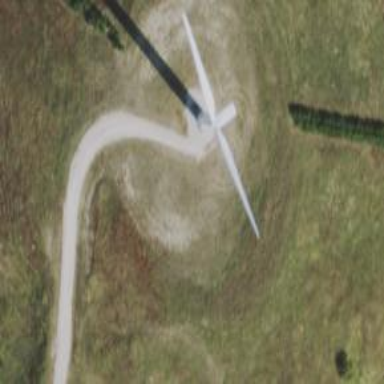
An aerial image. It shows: Wind generator powered by horizontal-axis wind turbine.